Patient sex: F
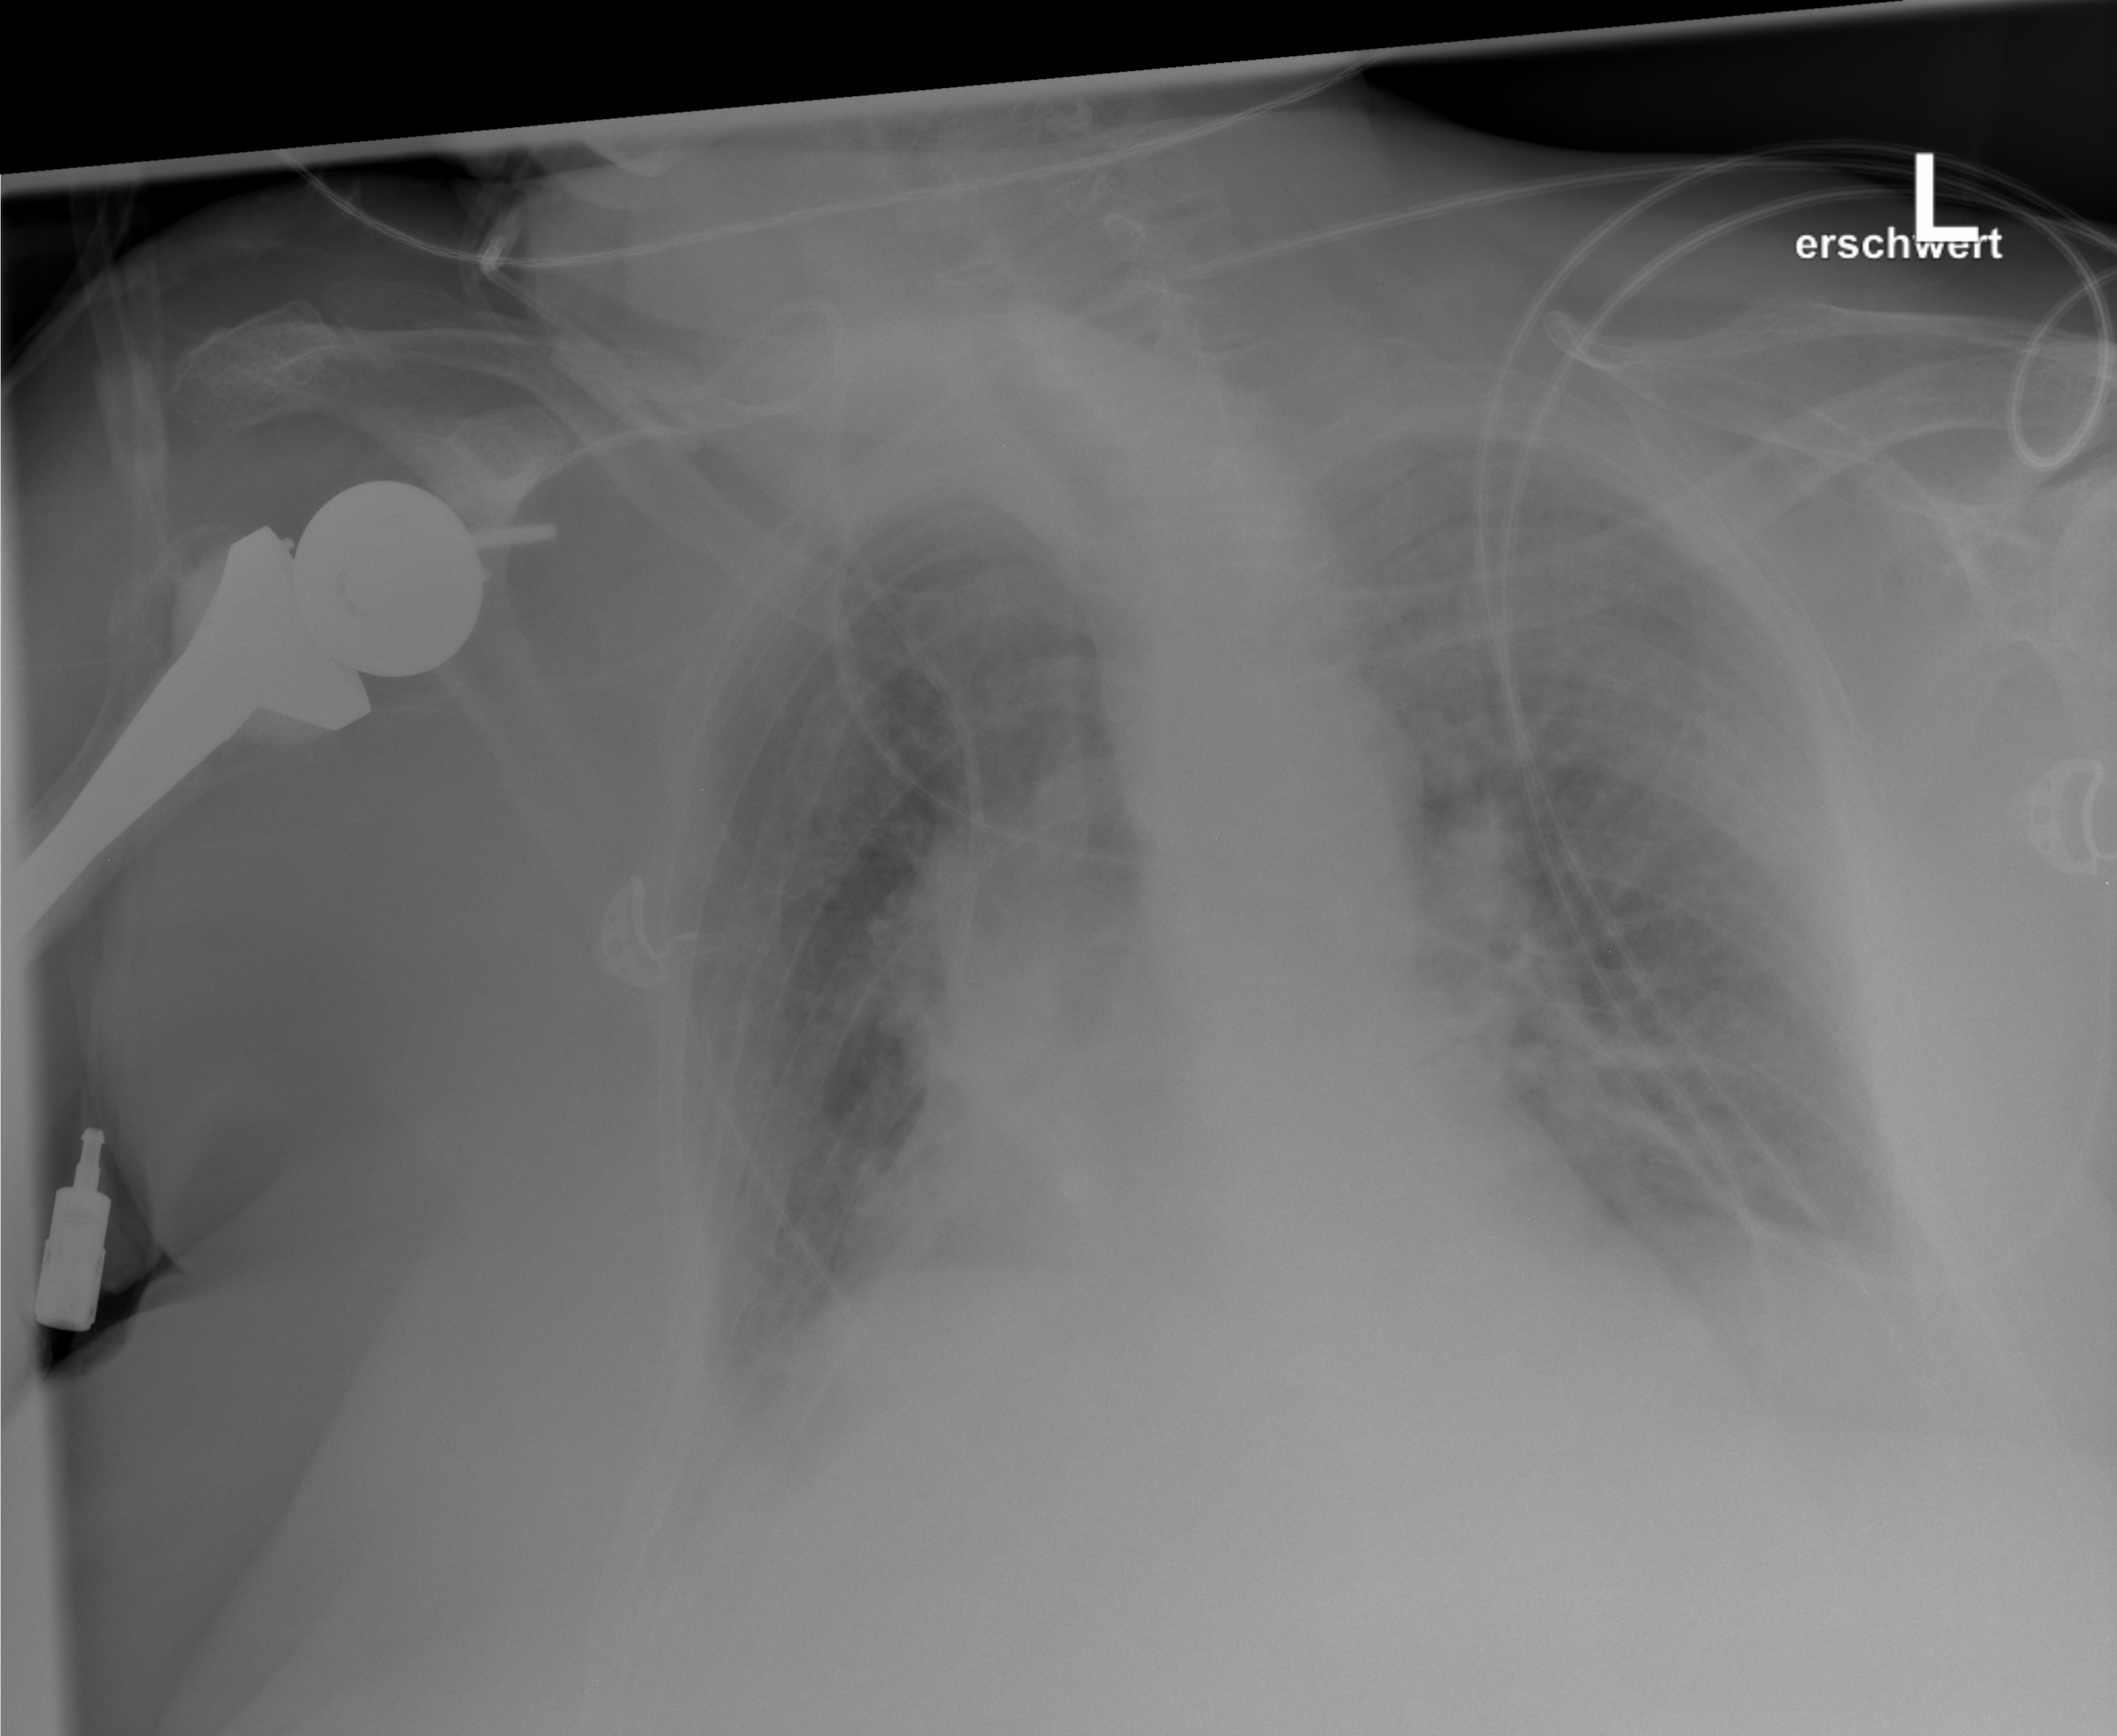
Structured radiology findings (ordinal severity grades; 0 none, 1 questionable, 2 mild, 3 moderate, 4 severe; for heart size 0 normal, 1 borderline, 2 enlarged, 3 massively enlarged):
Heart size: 2
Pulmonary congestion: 2
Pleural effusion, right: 0
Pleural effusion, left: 0
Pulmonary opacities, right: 2
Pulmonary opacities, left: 2
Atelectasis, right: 0
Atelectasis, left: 0